Interaction volume radius: 5 \u00c5
Interaction volume height: 20 \u00c5
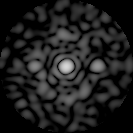
Disorder parameter: 0.8671